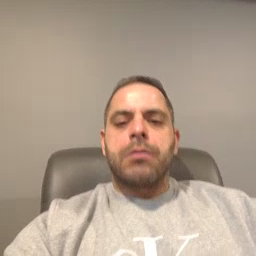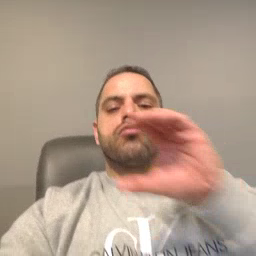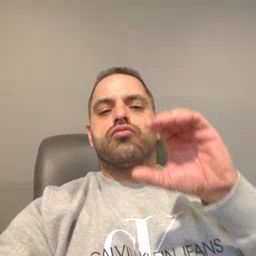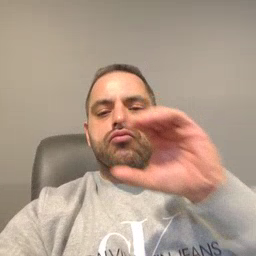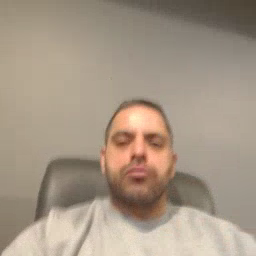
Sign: chocolate